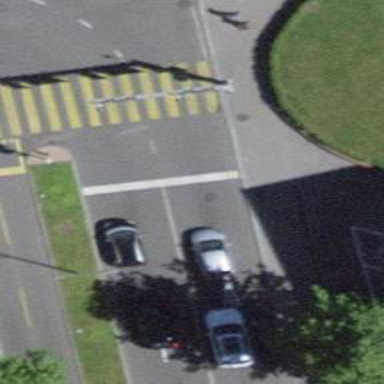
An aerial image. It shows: Road with traffic signals.